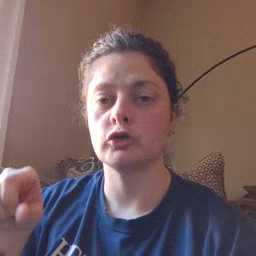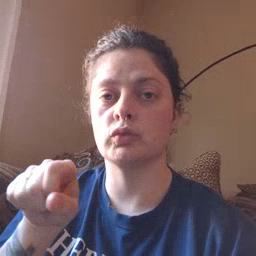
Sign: shoe